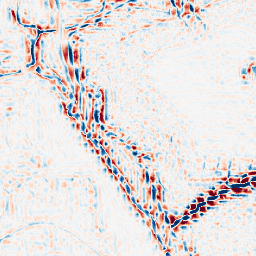
Category: wavelet
Decomposition family: wavelet_reverse_biorthogonal
Decomposition parameters: wavelet: rbio2.4
level: 3
Upsampling method: sinc_hamming
Upsampling parameters: scale: 4
kernel_size: 16
Upsampling scale: 4